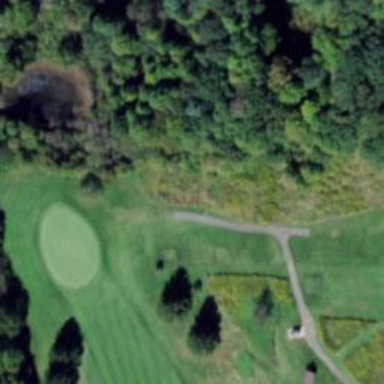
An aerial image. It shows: Golf tee.